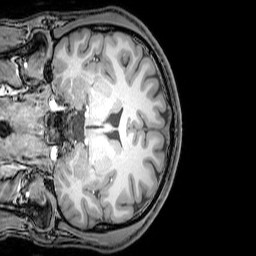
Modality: T1w
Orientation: coronal
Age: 22
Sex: male
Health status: healthy
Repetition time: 0.081 s
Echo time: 0.037 s